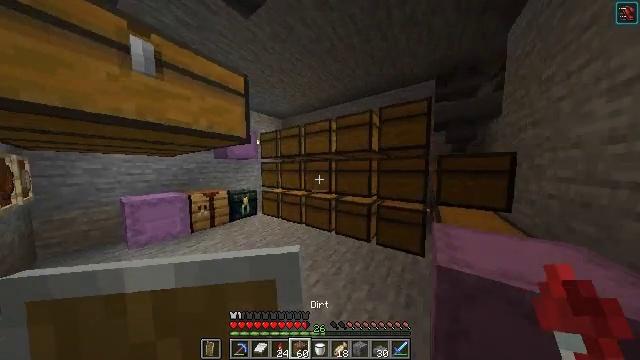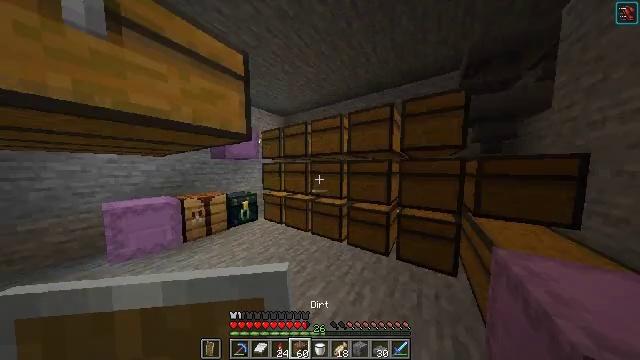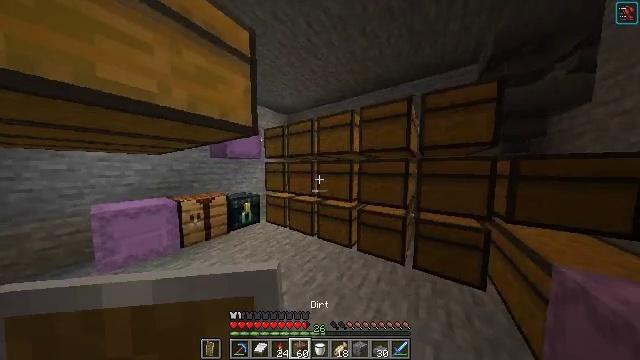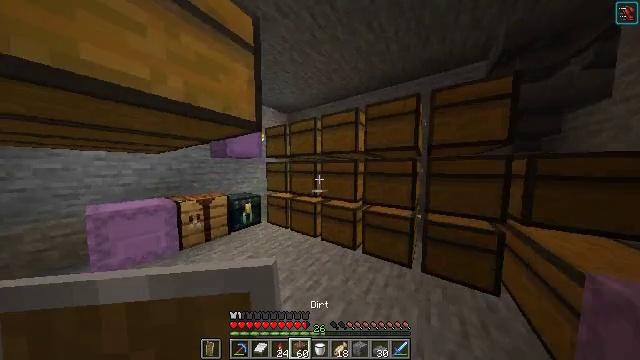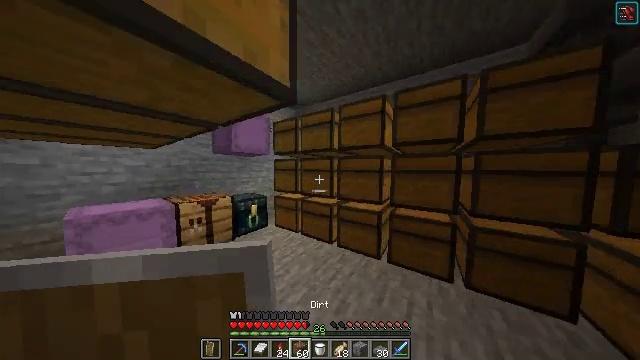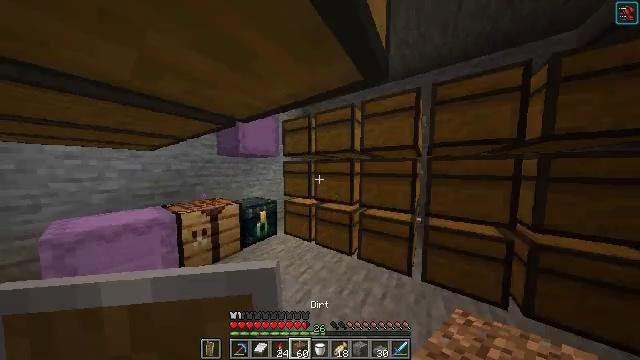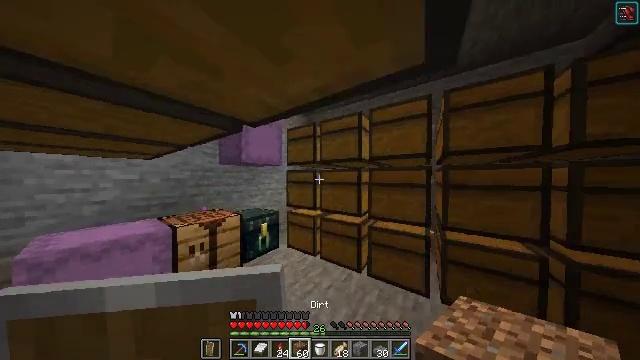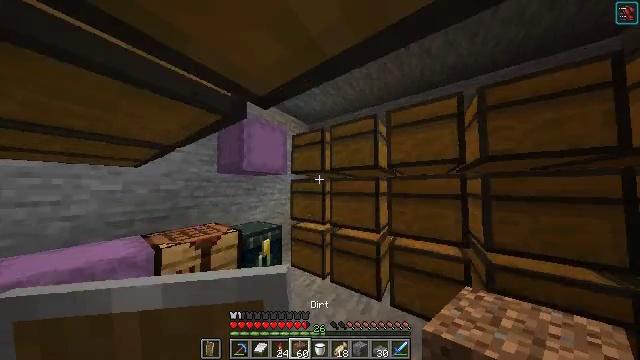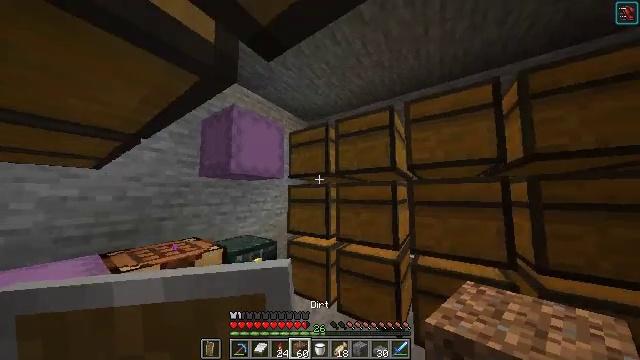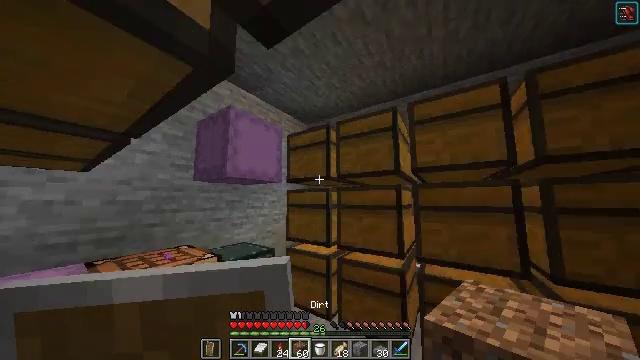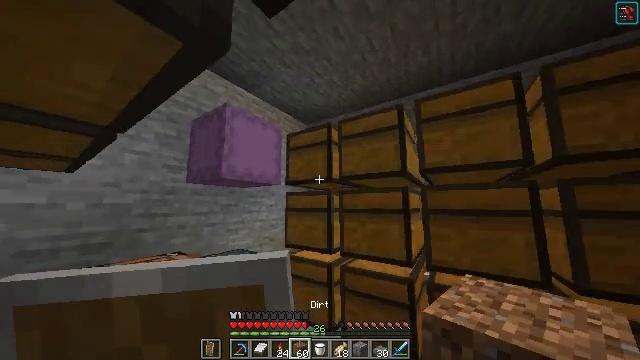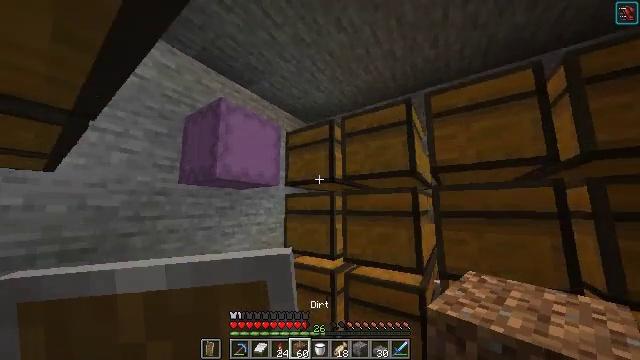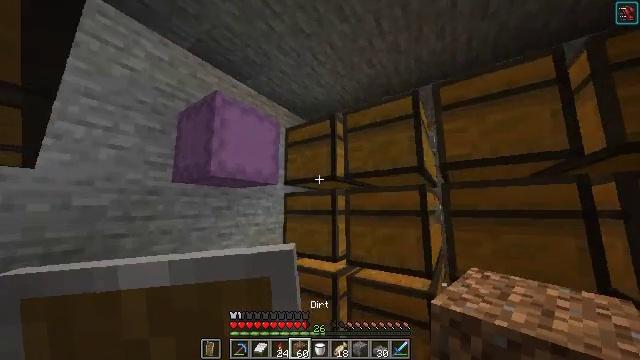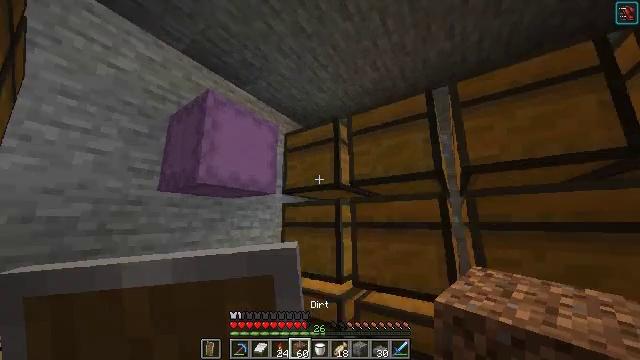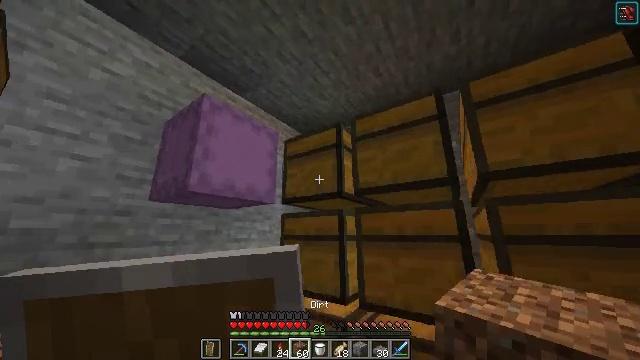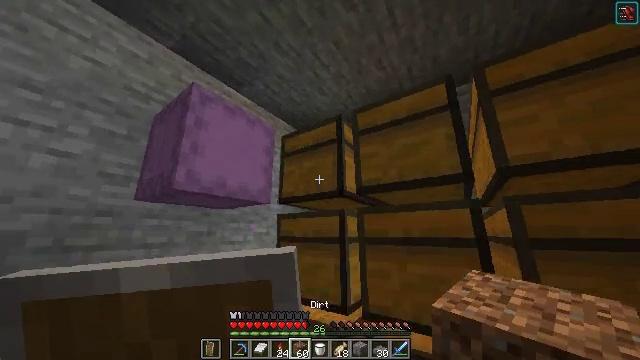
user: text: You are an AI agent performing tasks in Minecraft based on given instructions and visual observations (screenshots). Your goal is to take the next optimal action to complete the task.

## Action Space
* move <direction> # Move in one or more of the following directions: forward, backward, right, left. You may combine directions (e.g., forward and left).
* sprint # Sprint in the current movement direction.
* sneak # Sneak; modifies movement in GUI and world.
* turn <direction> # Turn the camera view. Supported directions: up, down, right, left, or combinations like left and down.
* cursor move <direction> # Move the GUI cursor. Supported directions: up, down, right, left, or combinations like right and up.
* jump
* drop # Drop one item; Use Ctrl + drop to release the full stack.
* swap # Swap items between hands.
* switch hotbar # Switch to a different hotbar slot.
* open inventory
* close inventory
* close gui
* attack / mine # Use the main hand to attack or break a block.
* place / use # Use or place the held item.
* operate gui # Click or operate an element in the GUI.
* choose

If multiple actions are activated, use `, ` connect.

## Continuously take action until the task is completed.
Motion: motion action
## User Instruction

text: Utilize the crafting table for clay.
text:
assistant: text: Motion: move forward and move left
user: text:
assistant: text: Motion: move forward and move left
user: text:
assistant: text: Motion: move forward and move left
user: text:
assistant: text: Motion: move forward and move left
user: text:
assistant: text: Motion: move forward and move left
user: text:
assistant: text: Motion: move forward, turn up
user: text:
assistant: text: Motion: turn up
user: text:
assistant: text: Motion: turn up
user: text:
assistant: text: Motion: turn up
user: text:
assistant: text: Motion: turn up
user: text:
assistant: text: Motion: move forward
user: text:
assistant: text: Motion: move forward
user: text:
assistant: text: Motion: move forward, turn up
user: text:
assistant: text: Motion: turn up
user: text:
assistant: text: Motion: use / place
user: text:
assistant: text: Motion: use / place
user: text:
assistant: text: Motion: no_op
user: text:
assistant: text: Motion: no_op
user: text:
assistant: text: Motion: no_op
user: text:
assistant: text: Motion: open gui
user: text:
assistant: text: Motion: no_op
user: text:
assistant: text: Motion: no_op
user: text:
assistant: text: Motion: no_op
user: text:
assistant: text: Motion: no_op
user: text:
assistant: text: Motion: no_op
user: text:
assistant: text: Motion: cursor move left
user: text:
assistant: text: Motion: cursor move left and up
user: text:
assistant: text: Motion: cursor move right
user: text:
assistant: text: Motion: no_op
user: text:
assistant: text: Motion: no_op